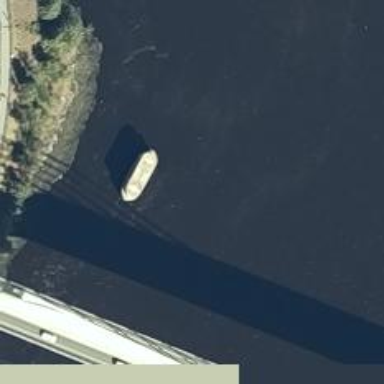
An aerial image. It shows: Bridge with bridge supports.